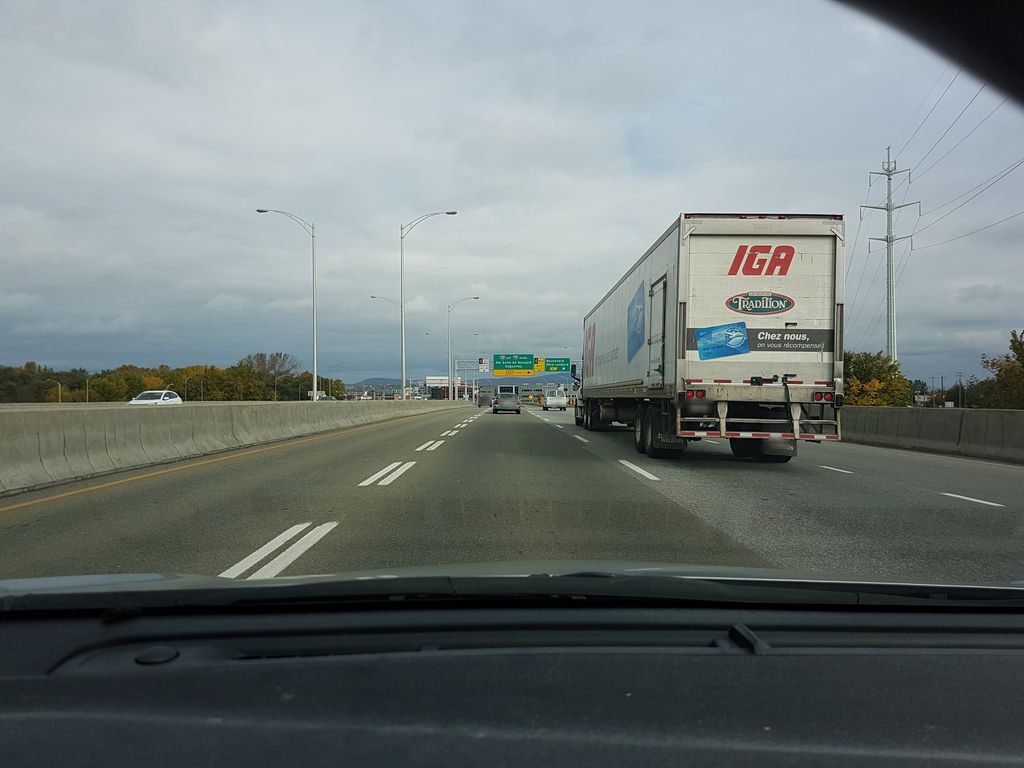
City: quebec_city